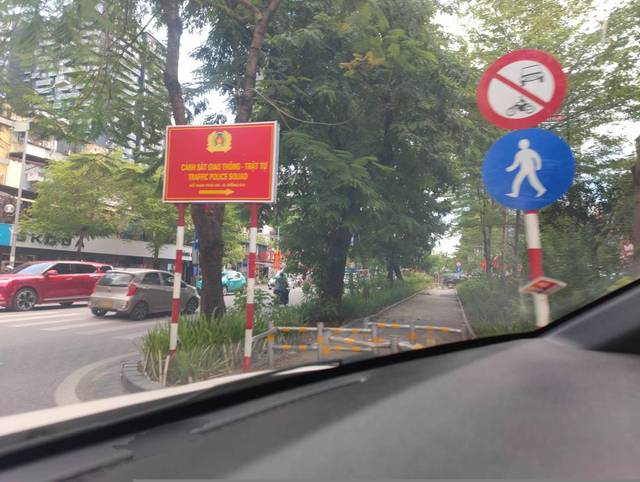
Region: Vietnam
Coordinates: 21.016, 105.817